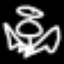
Label: angel